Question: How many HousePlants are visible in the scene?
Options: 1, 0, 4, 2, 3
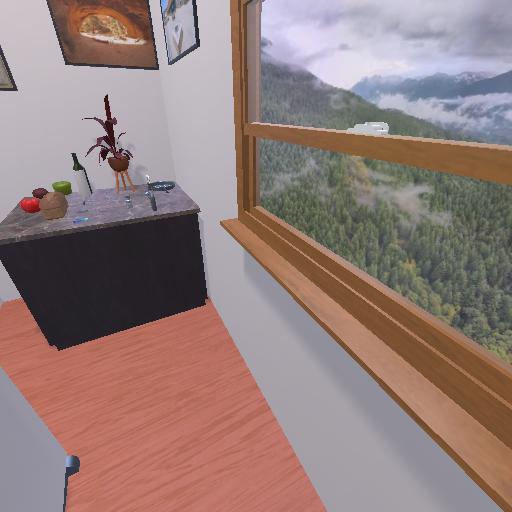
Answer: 1